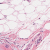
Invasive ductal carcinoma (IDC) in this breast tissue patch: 0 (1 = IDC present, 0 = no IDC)